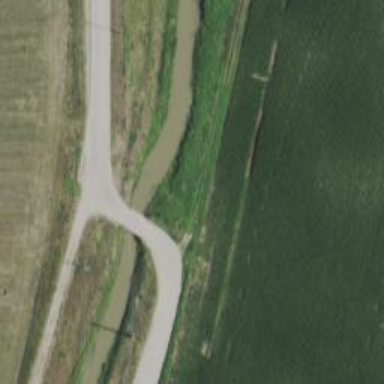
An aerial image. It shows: Culvert underpass for canal.